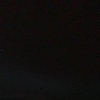
Label: space